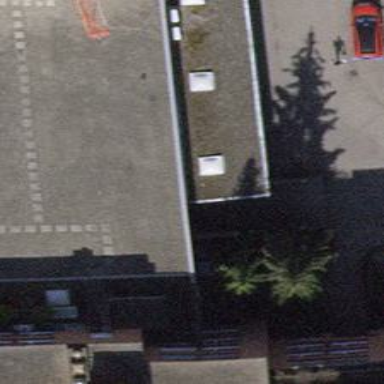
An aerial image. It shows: Parking entrance.